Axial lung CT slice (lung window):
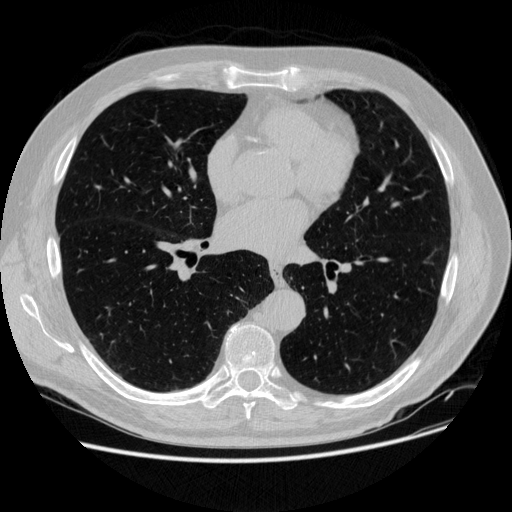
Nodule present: no